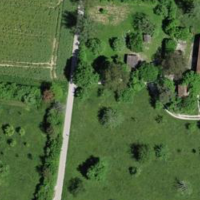
EUNIS habitat code: 25
Species observed at this site:
Corvus corone
Turdus philomelos
Dendrocopos major
Buteo buteo
Sylvia atricapilla
Phylloscopus collybita
Cardamine pratensis
Erithacus rubecula
Pica pica
Phoenicurus ochruros
Sitta europaea
Garrulus glandarius
Columba livia
Falco tinnunculus
Picus viridis
Cyanistes caeruleus
Sturnus vulgaris
Troglodytes troglodytes
Chloris chloris
Corvus frugilegus
Passer domesticus
Fringilla coelebs
Regulus ignicapilla
Carduelis carduelis
Columba palumbus
Turdus merula
Parus major
Milvus migrans
Milvus milvus
Ciconia ciconia